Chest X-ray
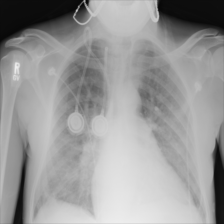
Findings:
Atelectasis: negative
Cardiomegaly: positive
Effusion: negative
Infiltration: negative
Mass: negative
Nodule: negative
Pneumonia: negative
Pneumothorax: negative
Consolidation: negative
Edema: positive
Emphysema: negative
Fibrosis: negative
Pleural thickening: negative
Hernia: negative